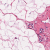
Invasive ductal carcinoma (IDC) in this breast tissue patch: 0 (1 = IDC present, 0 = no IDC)